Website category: sports
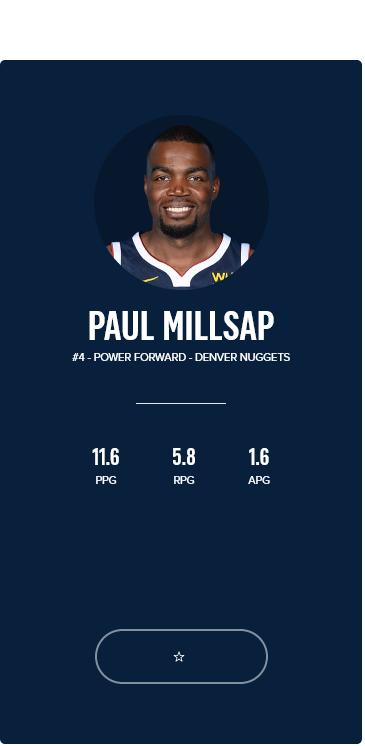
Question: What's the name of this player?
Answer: PAUL MILLSAP

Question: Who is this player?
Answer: PAUL MILLSAP

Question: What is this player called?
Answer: PAUL MILLSAP

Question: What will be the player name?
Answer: PAUL MILLSAP

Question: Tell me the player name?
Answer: PAUL MILLSAP

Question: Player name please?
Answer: PAUL MILLSAP

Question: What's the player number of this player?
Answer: #4

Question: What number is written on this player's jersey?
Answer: #4

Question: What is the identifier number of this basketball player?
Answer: #4

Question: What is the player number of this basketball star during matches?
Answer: #4

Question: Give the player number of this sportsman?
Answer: #4

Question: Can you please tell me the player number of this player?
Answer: #4

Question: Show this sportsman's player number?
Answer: #4

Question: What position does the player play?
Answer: POWER FORWARD

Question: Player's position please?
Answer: POWER FORWARD

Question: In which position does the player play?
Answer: POWER FORWARD

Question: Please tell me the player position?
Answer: POWER FORWARD

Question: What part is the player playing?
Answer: POWER FORWARD

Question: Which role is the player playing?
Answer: POWER FORWARD

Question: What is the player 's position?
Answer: POWER FORWARD

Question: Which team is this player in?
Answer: DENVER NUGGETS

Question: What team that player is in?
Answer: DENVER NUGGETS

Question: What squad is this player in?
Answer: DENVER NUGGETS

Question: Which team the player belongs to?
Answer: DENVER NUGGETS

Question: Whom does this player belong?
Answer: DENVER NUGGETS

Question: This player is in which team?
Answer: DENVER NUGGETS

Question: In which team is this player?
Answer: DENVER NUGGETS

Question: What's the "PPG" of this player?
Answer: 11.6

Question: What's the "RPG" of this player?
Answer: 5.8

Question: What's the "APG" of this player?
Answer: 1.6

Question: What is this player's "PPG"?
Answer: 11.6

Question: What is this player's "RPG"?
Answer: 5.8

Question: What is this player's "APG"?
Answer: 1.6

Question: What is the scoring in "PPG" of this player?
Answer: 11.6

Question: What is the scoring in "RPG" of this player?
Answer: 5.8

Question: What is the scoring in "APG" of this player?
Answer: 1.6

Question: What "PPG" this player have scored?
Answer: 11.6

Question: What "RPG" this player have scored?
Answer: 5.8

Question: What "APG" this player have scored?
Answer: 1.6

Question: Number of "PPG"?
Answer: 11.6

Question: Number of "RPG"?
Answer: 5.8

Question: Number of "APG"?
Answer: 1.6

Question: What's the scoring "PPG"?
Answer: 11.6

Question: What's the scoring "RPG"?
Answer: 5.8

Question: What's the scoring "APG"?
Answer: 1.6